Field crop: maize
Growth stage: 2
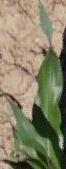
Species: maize